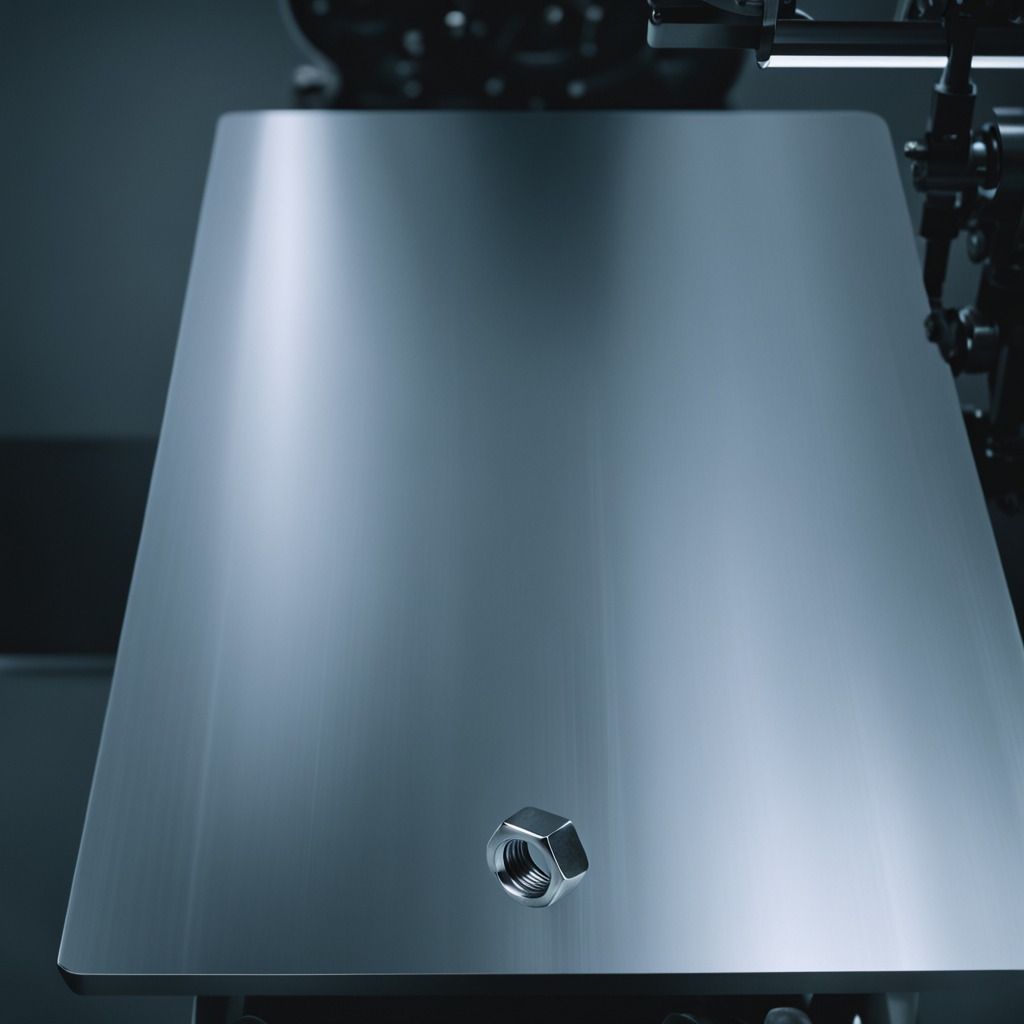
A metal nut is lying on a metal table in a machine shop under fluorescent lights.